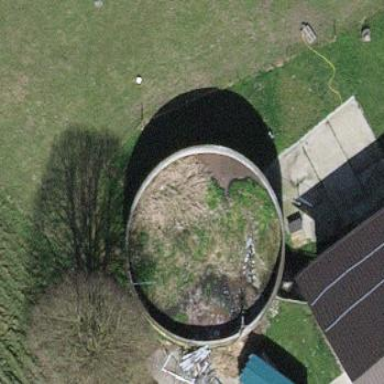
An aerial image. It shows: Storage tank with man-made structure.